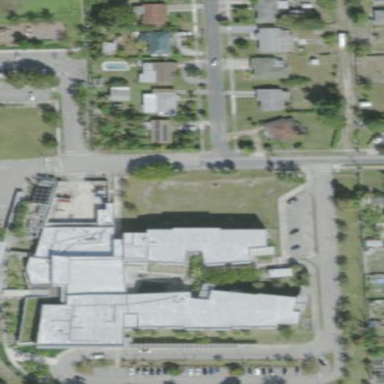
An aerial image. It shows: School building.